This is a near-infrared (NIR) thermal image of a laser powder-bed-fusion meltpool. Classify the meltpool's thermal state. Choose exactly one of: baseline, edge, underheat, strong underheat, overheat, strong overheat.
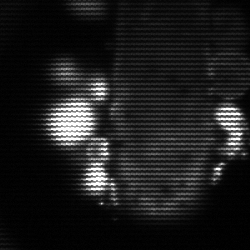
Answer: strong underheat